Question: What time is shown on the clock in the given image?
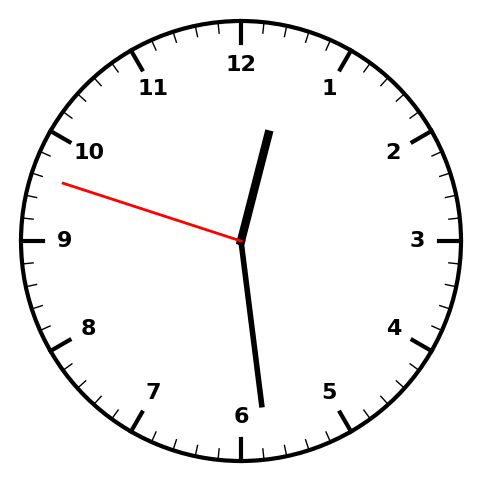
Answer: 12:28:48